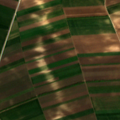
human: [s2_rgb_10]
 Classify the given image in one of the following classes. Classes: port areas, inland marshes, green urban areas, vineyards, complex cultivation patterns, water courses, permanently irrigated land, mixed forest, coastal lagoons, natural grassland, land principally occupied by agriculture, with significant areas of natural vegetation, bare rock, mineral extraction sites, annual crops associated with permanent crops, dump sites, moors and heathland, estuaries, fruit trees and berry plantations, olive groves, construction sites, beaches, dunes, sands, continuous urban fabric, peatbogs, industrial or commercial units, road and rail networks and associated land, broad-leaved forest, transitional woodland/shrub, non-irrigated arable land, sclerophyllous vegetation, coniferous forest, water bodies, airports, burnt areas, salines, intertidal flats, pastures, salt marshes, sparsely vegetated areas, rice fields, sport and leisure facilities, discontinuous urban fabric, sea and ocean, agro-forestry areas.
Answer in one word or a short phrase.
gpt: non-irrigated arable land